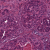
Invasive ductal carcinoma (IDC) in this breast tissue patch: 1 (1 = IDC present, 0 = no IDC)